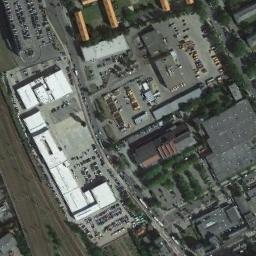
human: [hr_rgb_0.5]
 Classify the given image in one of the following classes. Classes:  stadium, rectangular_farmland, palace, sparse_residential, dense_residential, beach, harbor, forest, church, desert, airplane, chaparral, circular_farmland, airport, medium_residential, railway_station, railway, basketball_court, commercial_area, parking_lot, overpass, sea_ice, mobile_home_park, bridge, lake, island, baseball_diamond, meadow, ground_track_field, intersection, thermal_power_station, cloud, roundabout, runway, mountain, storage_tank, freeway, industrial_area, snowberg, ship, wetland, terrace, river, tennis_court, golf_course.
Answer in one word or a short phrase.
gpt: industrial_area